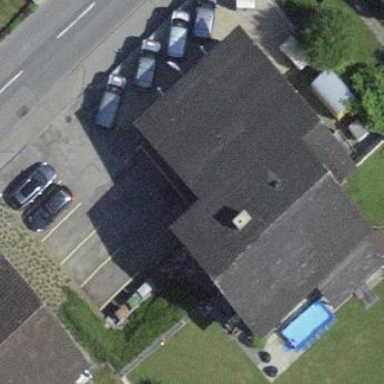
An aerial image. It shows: Small solar photovoltaic panel generator on the roof of building.